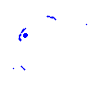
Particle: electron